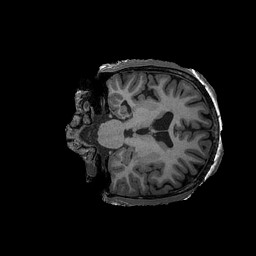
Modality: T1w
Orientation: coronal
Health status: ill
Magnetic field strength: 3 T